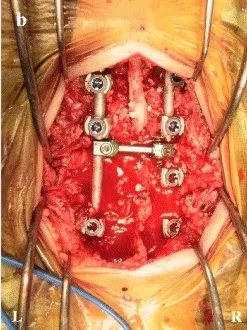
Intraoperative findings. An intraoperative photograph just after the correction is shown in (b).
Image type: medical_photograph (other_medical_photograph)